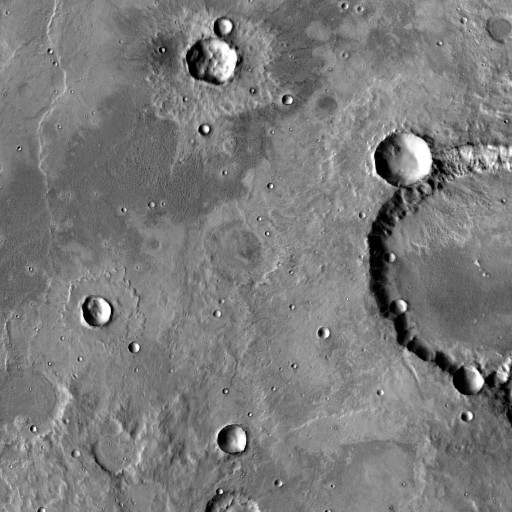
Crater classes present: Background, Other, Layered, Buried